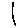
Label: line